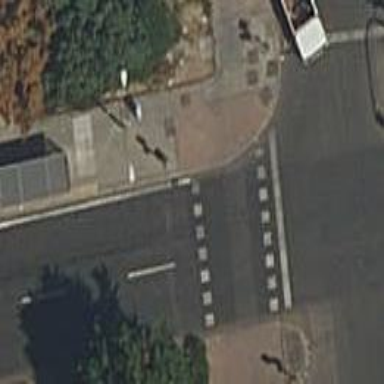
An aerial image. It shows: Road with traffic signals and zebra crossing with traffic signals.